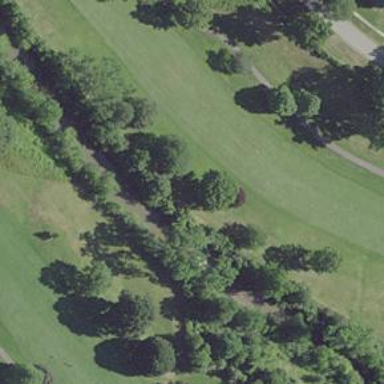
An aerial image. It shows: View of golf hole.